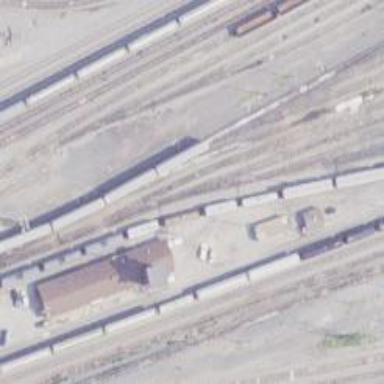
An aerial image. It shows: Railway yard in service.